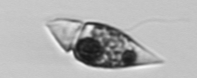
Label: Amphidinium